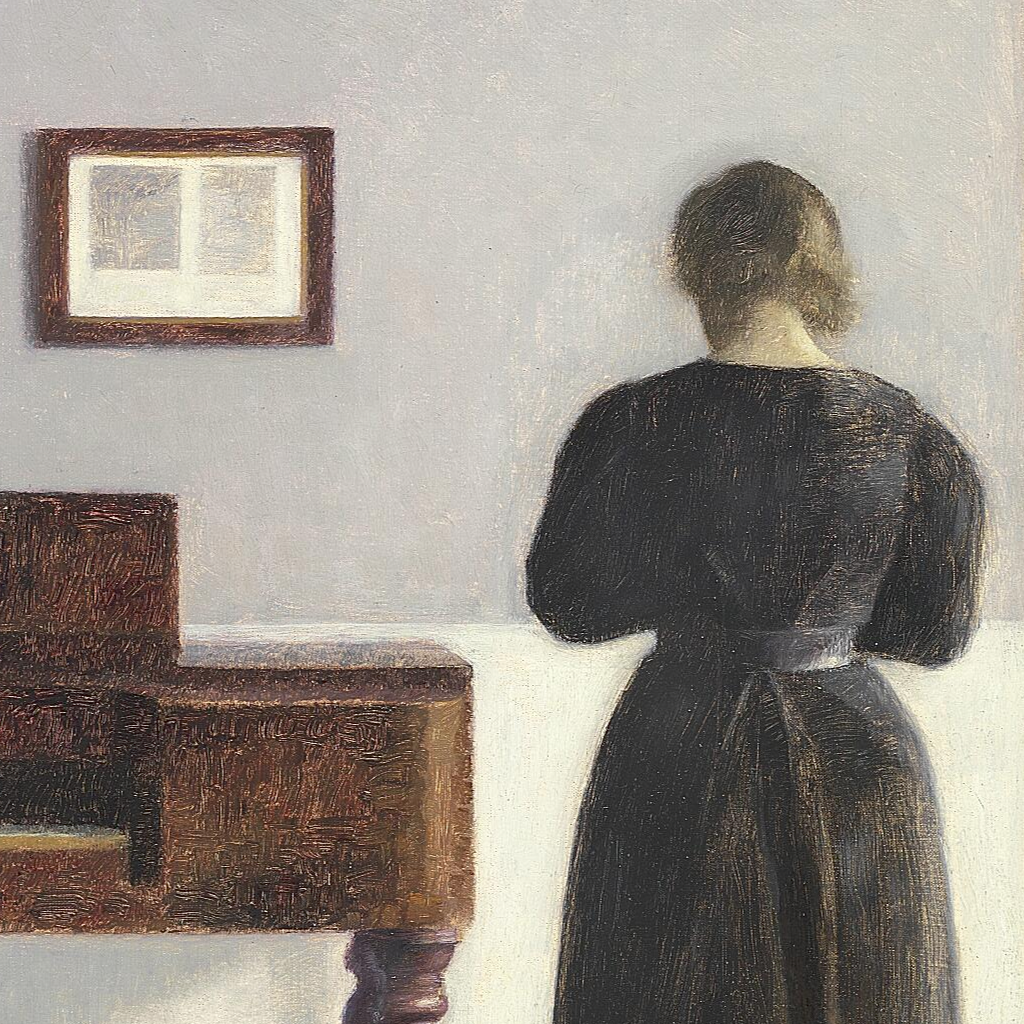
portrait painting, medium, soft diffused light, woman in dark dress seen from behind standing beside dark wooden piano, framed picture on pale grey wall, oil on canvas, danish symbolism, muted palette